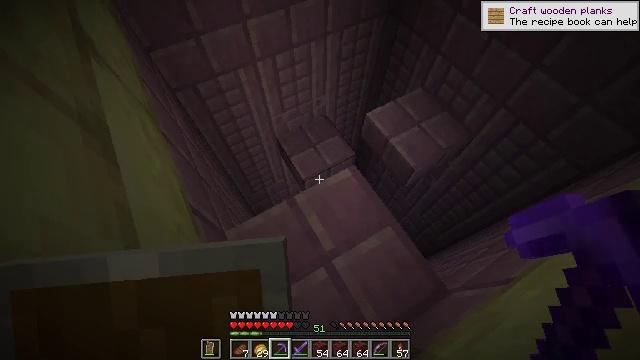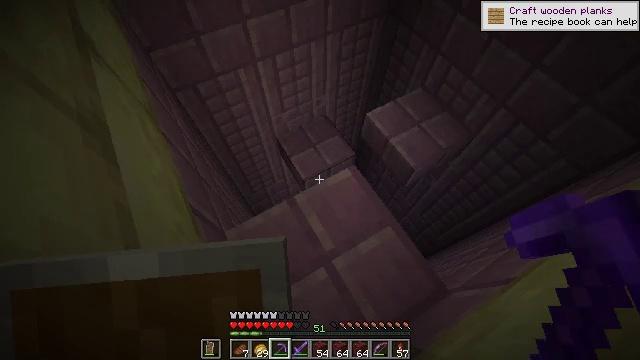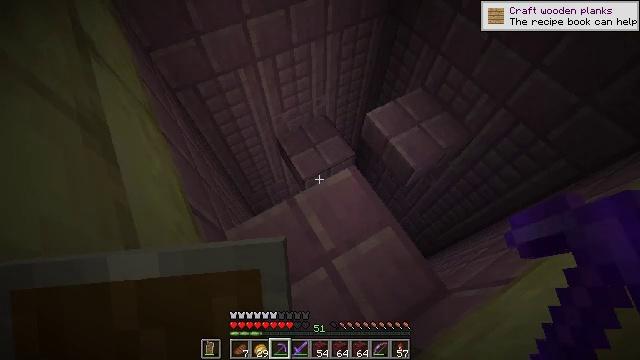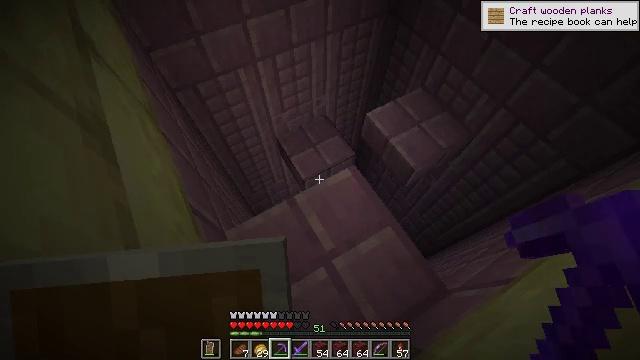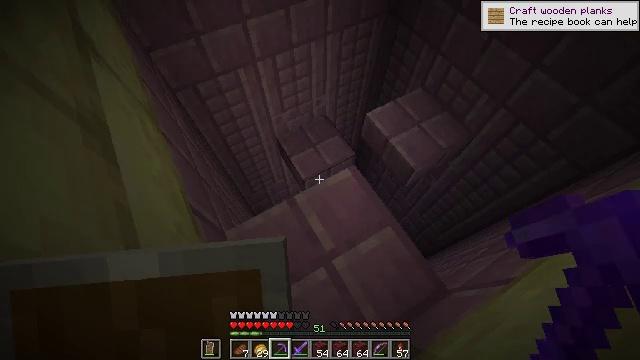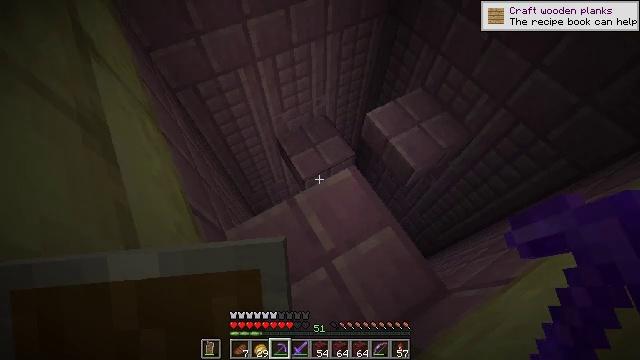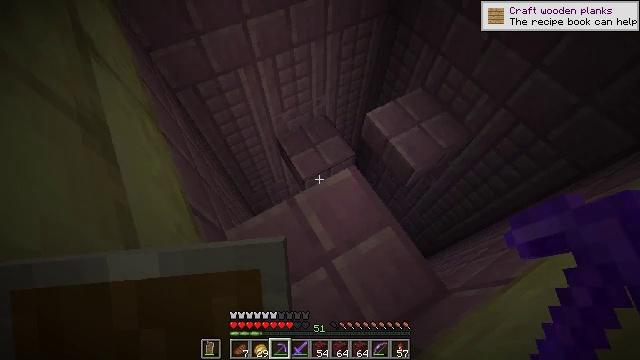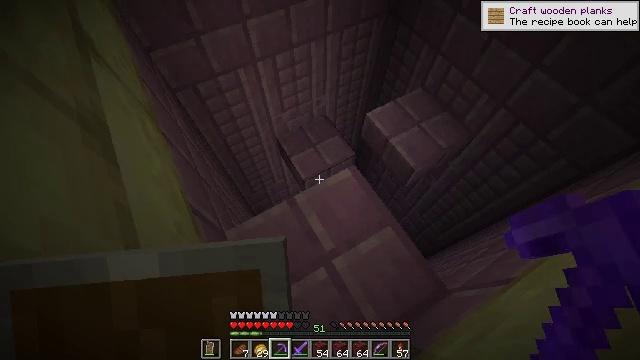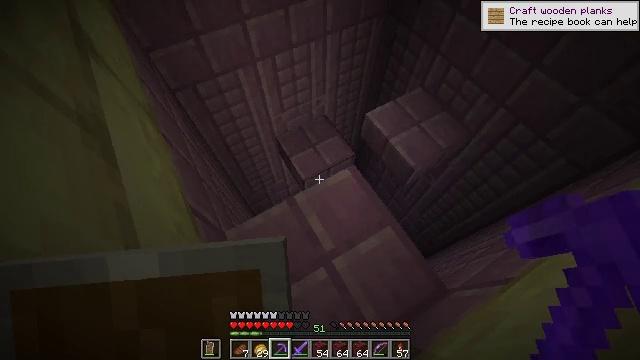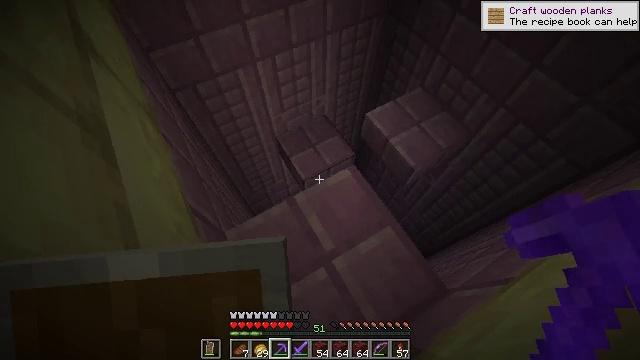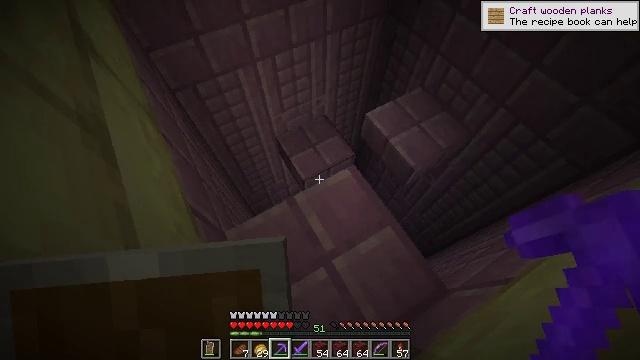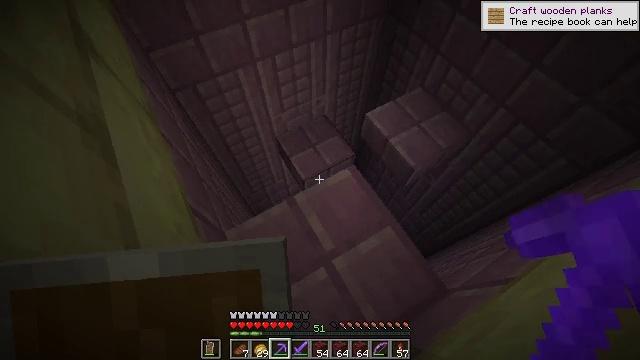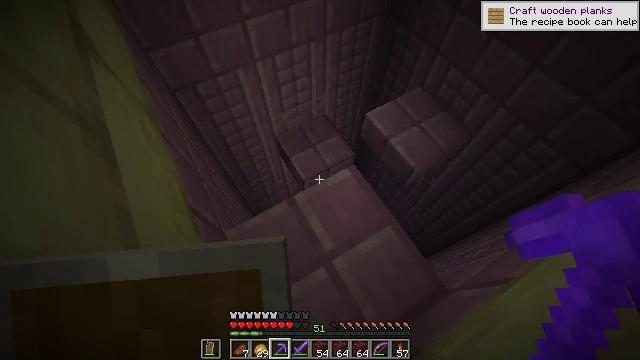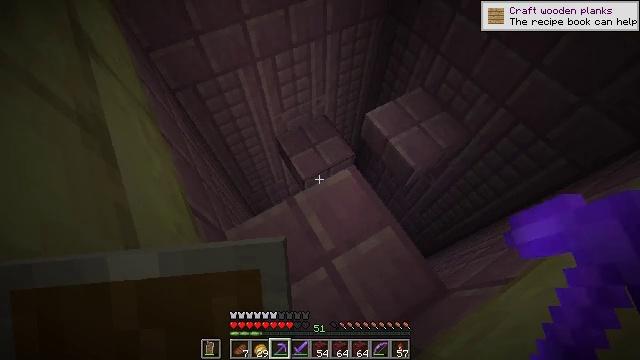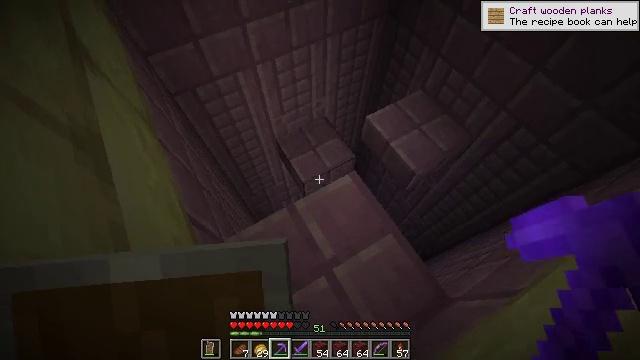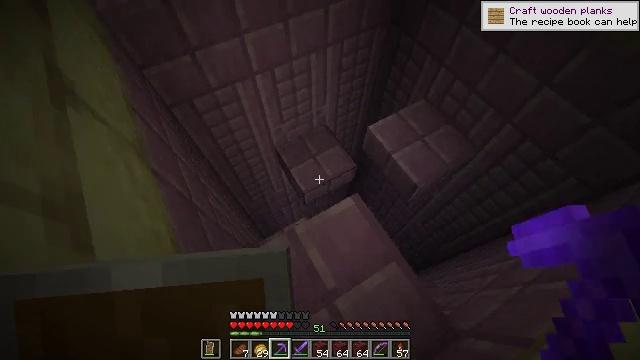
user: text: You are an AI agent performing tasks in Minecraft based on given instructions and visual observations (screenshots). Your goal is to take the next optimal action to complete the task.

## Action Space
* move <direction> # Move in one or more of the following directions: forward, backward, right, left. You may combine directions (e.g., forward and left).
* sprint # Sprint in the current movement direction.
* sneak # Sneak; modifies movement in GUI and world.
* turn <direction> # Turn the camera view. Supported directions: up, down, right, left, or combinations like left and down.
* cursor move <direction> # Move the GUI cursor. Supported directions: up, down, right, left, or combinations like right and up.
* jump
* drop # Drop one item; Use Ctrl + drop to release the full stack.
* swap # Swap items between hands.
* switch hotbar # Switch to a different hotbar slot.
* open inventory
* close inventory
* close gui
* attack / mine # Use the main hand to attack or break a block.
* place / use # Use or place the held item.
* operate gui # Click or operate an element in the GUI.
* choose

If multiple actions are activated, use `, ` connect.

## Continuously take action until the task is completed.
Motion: motion action
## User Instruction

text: Break the purpur block to collect it.
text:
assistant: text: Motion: no_op
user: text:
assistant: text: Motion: no_op
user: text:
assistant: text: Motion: no_op
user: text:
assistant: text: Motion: no_op
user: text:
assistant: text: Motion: no_op
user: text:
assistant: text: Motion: no_op
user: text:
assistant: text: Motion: no_op
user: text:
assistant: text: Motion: no_op
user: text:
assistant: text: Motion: no_op
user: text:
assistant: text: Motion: no_op
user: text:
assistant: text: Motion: no_op
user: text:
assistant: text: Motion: no_op
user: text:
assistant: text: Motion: no_op
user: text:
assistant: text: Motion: move forward
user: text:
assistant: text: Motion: move forward
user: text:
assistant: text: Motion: move forward
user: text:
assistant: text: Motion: move forward, turn left
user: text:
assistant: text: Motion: move forward, turn left
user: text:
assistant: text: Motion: move forward, jump
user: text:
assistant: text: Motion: move forward, turn left, jump
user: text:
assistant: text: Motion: move forward, turn left and up, jump
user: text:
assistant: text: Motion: move forward, turn left and up, jump
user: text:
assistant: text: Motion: move forward, turn left and up, jump
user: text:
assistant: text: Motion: move forward, turn left and up
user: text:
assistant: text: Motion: move forward, turn left and up
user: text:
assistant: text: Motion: move forward, turn left and up
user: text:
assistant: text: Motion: move forward, turn left and up
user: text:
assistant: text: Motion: no_op
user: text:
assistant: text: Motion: attack / mine
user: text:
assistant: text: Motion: attack / mine